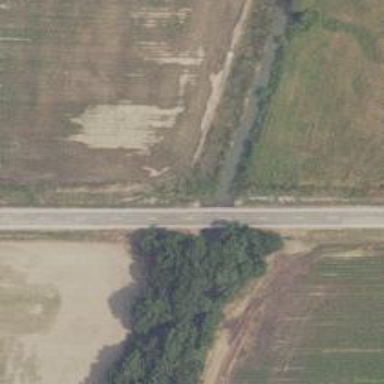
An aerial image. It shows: Secondary road.